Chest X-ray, AP view. Patient: 51 years old, sex F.
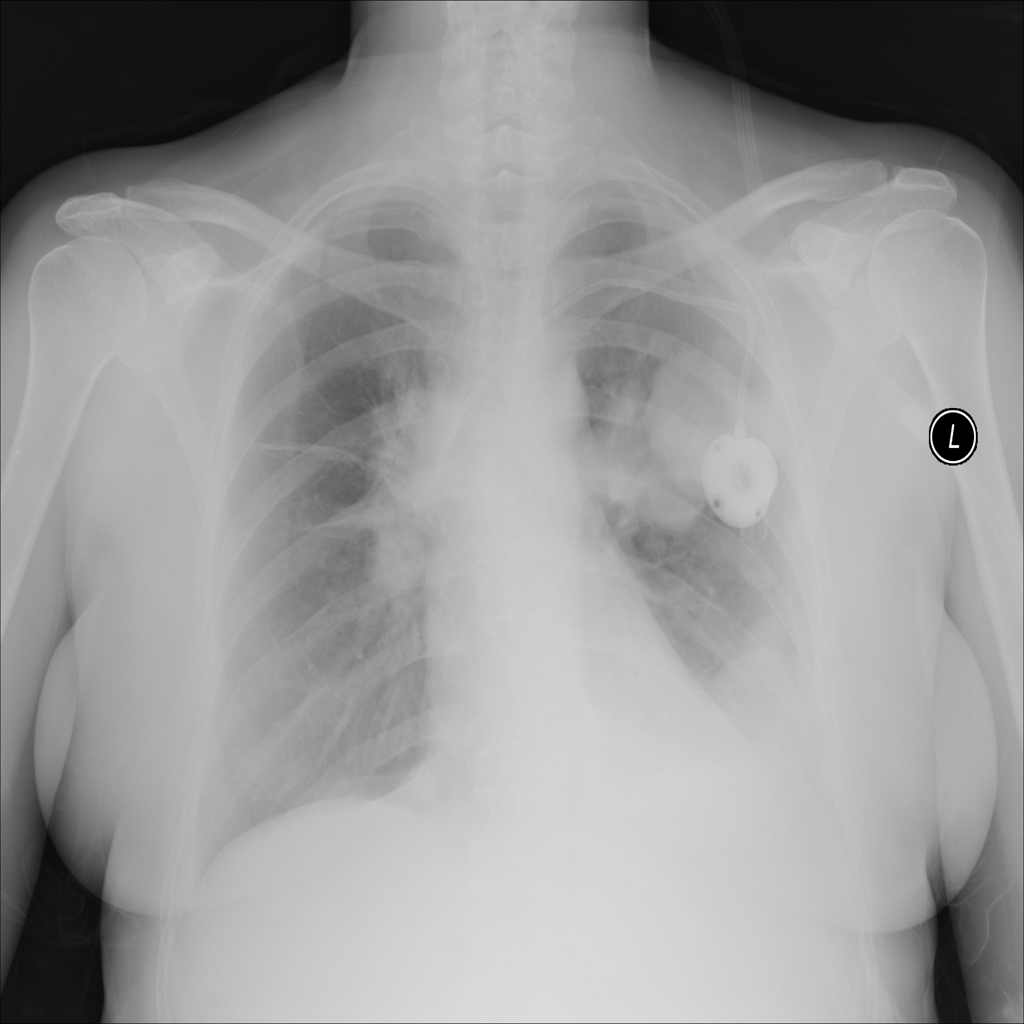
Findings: Atelectasis, Effusion, Mass, Nodule